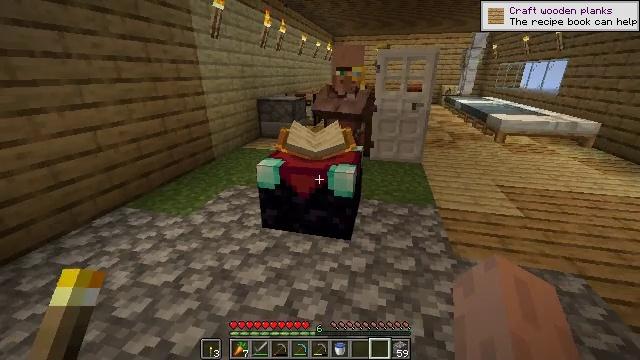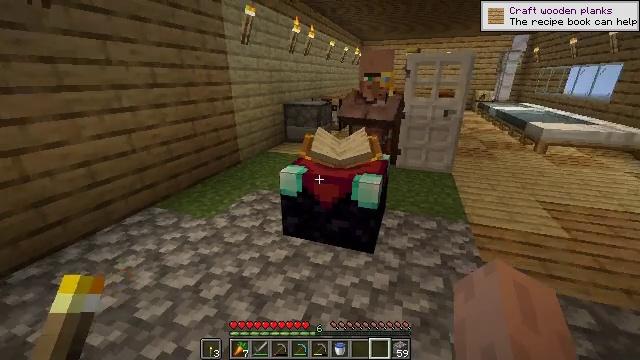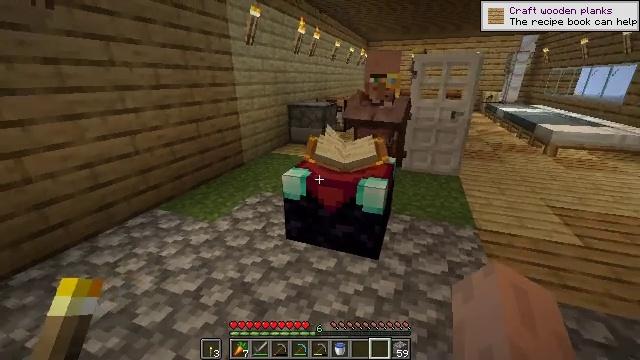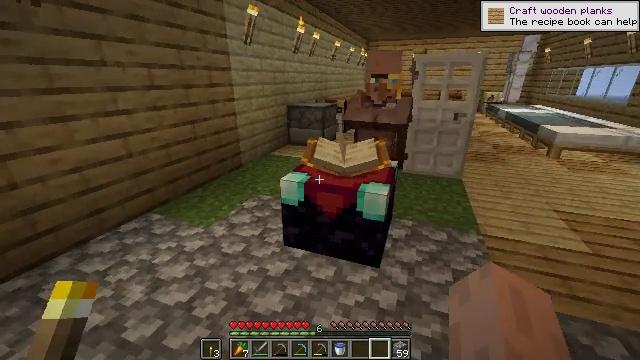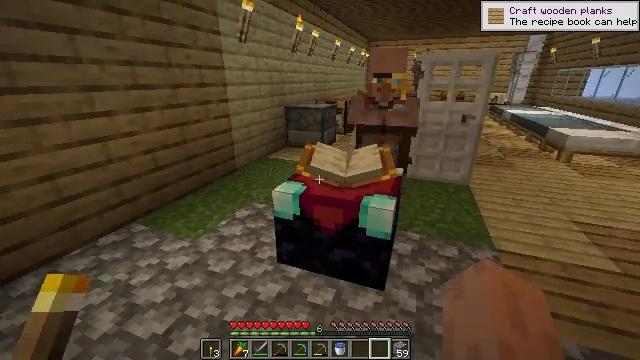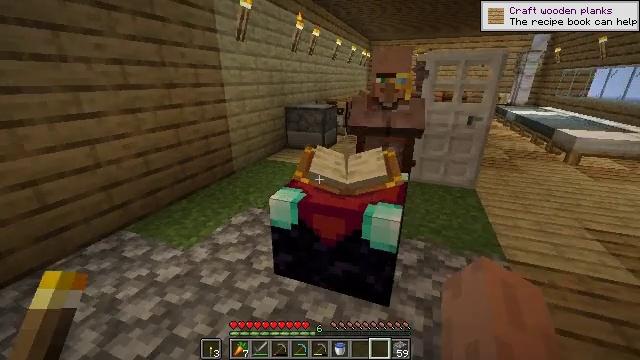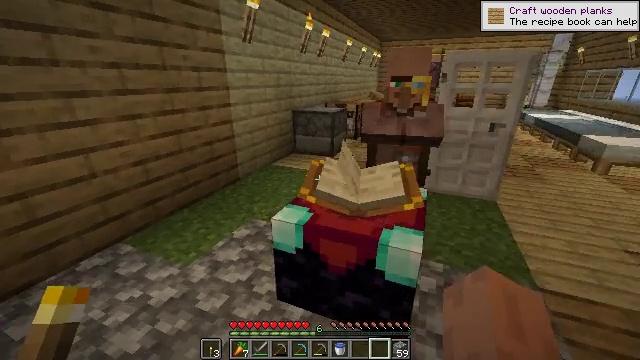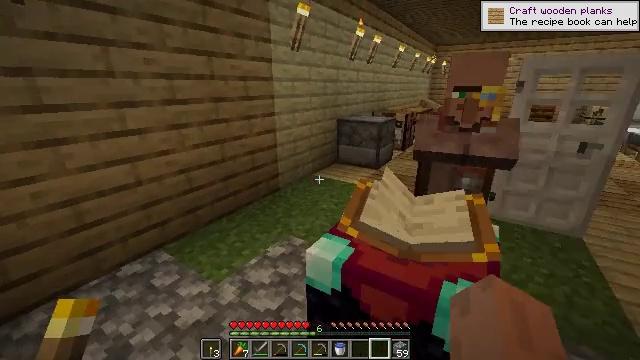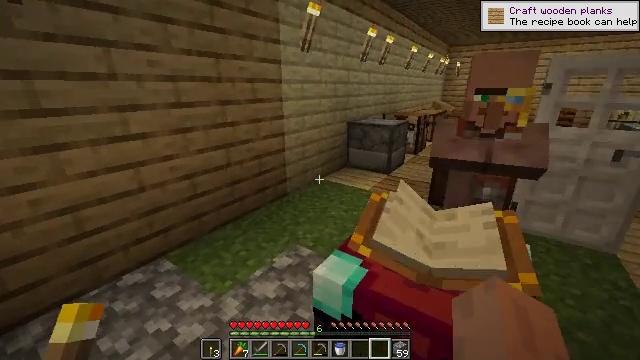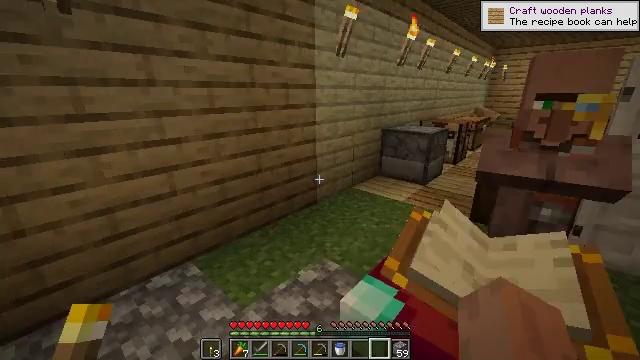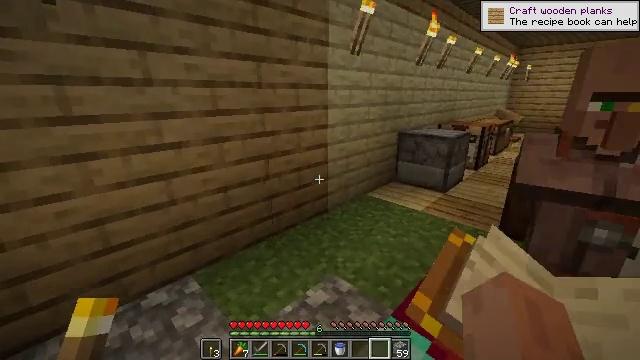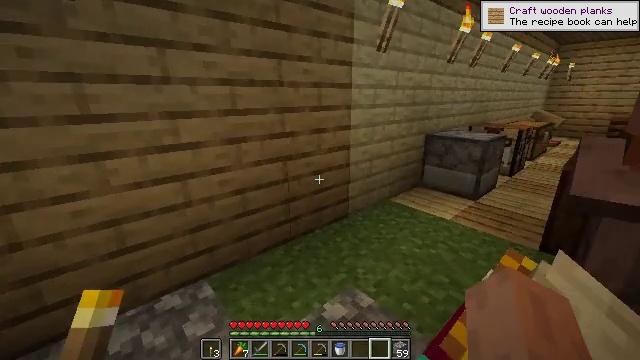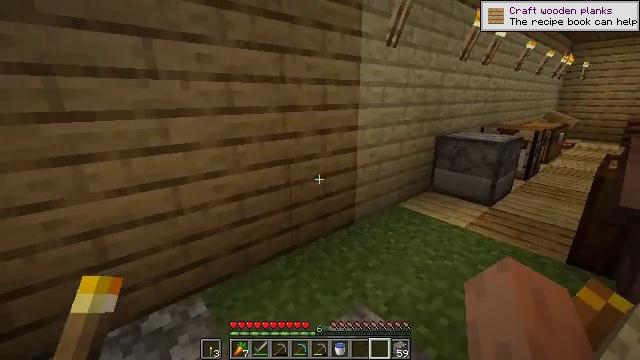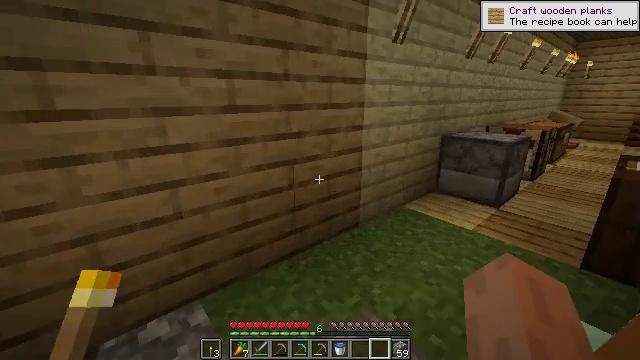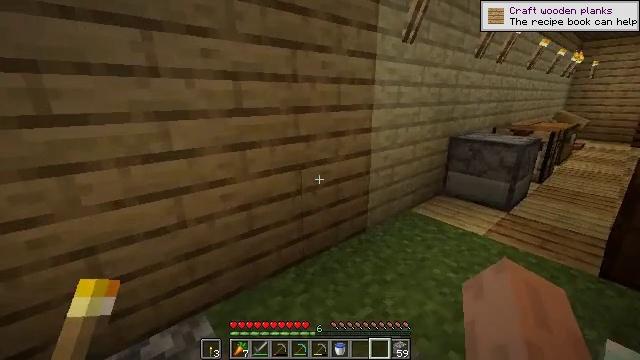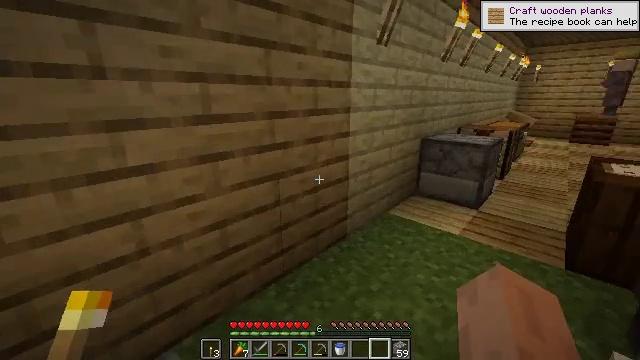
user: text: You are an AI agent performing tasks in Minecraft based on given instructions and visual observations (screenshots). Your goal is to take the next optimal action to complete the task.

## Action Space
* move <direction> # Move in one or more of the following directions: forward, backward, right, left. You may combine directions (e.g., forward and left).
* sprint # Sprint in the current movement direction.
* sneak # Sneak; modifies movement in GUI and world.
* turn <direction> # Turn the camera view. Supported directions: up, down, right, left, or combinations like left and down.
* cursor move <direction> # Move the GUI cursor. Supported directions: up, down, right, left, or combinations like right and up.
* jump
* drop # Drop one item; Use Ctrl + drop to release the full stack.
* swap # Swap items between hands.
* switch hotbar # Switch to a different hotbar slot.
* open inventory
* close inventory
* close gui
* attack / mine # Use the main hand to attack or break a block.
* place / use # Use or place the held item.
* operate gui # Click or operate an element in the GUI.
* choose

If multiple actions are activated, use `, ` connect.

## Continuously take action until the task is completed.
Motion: motion action
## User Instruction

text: Use diamonds and a stick to craft a diamond sword.
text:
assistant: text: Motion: move forward, turn left
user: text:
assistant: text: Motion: move forward, turn left
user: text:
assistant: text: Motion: move forward
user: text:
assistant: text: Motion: move forward
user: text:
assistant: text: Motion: move forward
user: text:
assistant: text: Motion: move forward, turn left
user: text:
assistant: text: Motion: move forward, turn left and up
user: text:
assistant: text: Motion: move forward, turn left
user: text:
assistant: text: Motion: move forward, turn left and up
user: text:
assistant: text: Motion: move forward, turn left
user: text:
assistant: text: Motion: move forward, turn left
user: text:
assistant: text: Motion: move forward
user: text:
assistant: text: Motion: move forward
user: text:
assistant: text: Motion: move forward
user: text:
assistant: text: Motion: move forward, turn right
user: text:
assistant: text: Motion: move forward, turn right
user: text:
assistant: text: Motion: move forward, turn right
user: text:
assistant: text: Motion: move forward, turn right
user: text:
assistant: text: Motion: move forward, turn right
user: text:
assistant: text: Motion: move forward, turn right
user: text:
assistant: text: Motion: move forward, turn right
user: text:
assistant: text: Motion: move forward
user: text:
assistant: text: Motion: move forward
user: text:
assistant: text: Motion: move forward
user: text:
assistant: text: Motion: move forward
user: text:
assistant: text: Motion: move forward, turn left
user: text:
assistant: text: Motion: move forward, turn left
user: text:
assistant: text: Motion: move forward, turn left
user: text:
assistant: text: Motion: move forward
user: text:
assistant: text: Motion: move forward, turn left and down